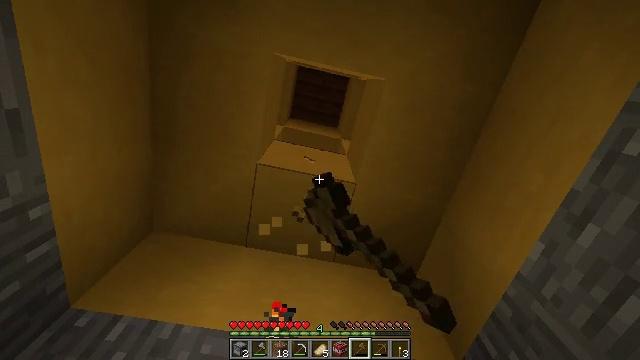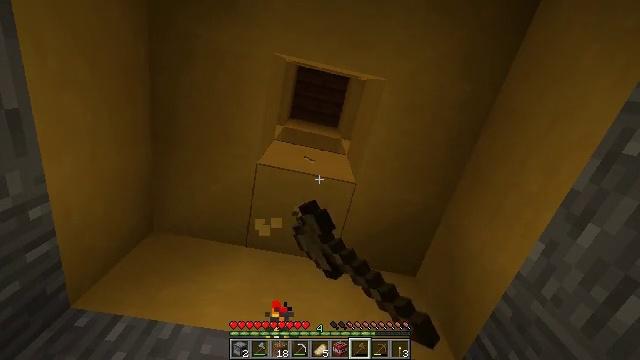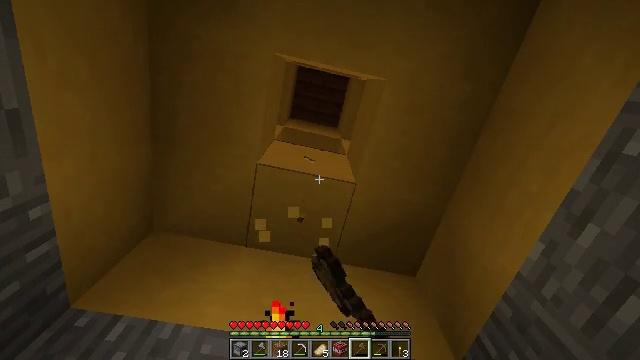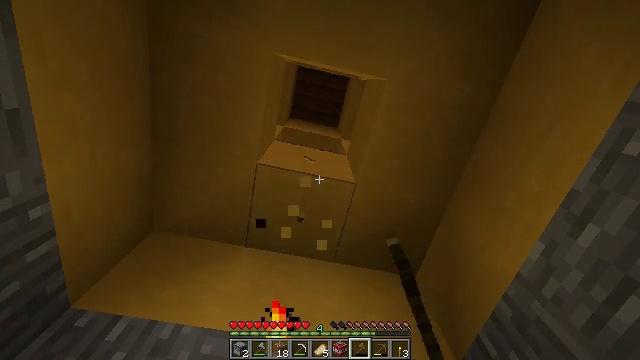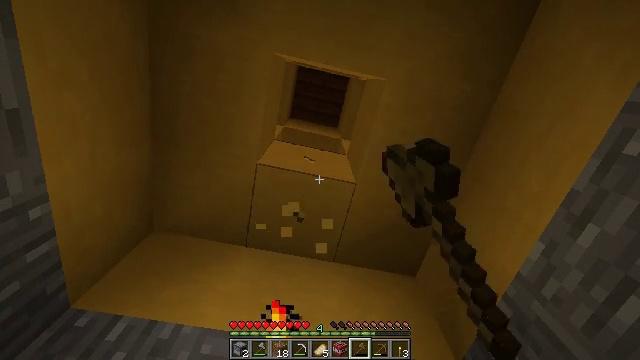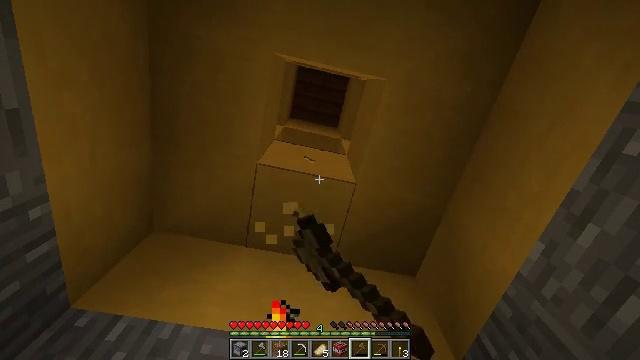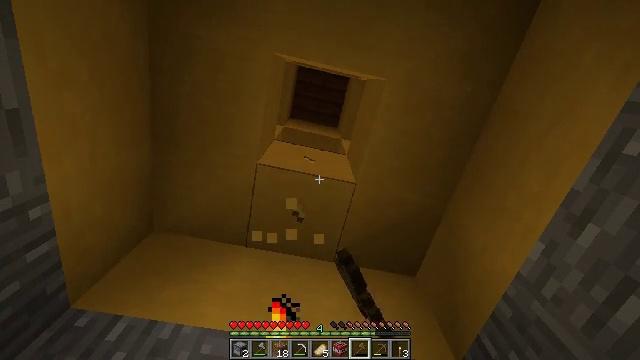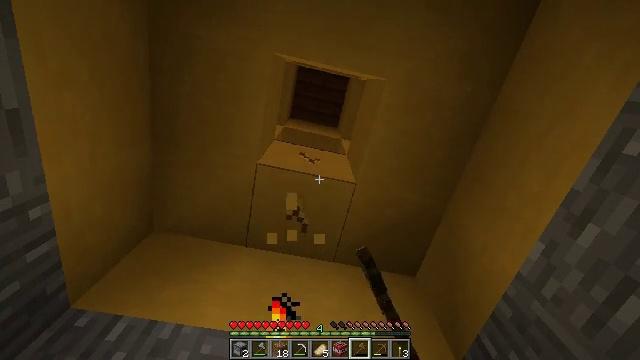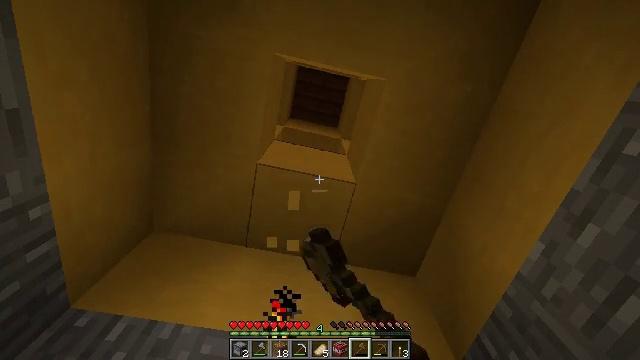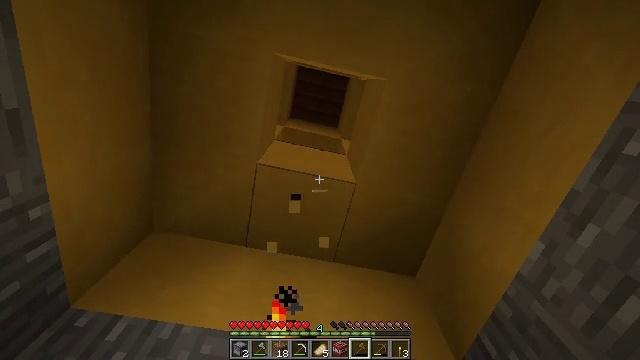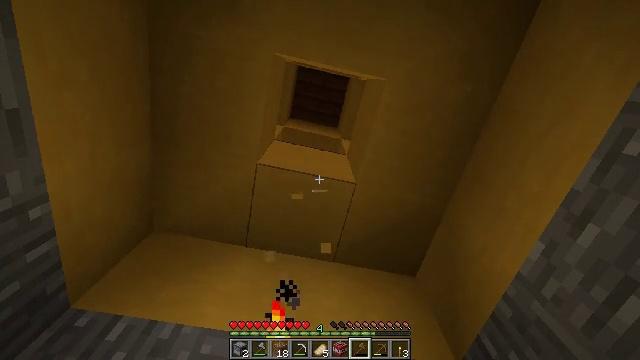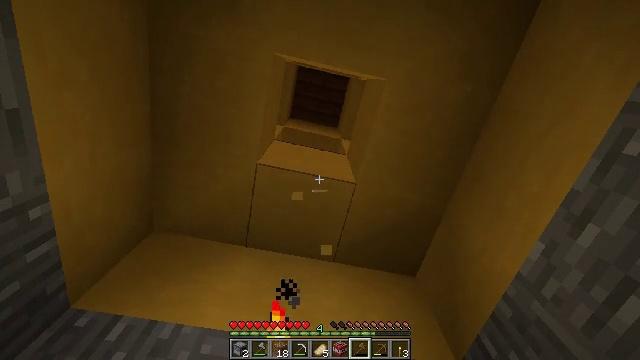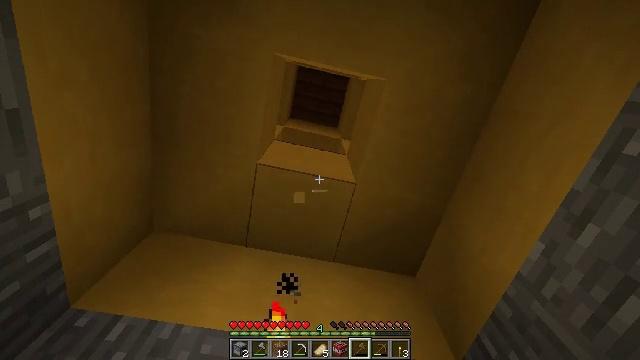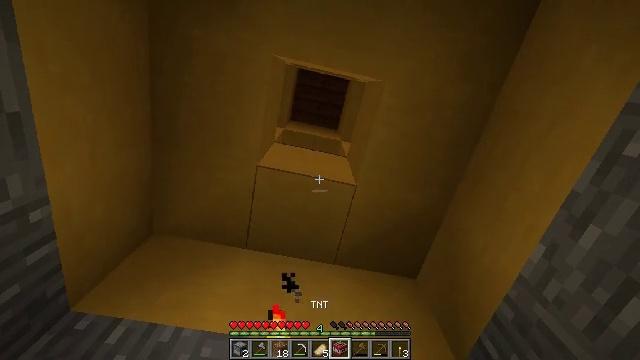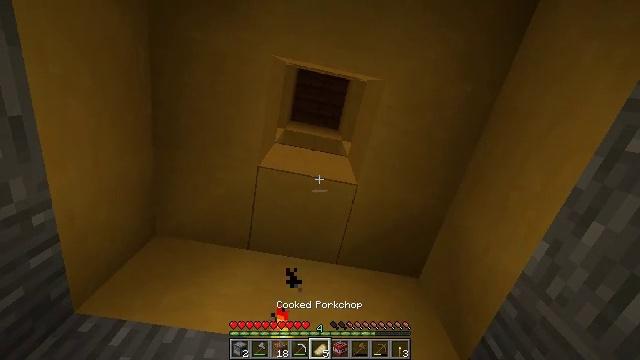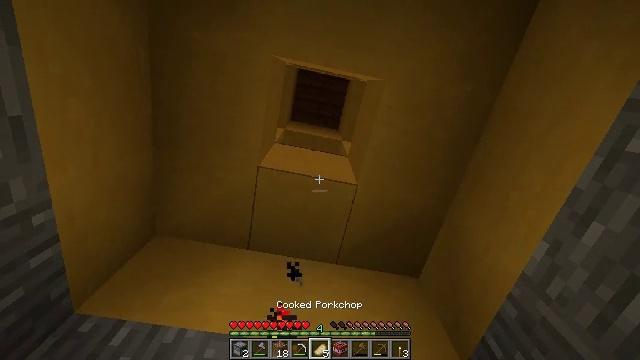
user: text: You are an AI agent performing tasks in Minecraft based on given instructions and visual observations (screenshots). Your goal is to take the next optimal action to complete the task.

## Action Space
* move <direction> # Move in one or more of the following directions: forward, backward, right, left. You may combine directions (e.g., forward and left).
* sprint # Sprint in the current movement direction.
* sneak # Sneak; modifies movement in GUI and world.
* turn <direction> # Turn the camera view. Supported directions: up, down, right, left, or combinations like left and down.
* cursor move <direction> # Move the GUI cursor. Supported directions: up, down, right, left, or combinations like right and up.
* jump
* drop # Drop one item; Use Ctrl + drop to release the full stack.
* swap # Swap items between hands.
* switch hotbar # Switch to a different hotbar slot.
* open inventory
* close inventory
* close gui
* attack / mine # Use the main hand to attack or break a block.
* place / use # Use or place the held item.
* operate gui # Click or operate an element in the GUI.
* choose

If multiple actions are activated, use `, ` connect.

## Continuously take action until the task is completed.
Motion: motion action
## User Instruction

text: Harvest yellow terracotta for crafting.
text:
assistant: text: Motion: attack / mine
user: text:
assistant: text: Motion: attack / mine
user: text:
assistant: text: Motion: attack / mine
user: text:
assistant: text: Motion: attack / mine
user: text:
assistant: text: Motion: attack / mine
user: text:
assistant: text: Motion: attack / mine
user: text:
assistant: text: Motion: attack / mine
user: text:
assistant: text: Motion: no_op
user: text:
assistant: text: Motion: no_op
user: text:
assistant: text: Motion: no_op
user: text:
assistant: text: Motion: no_op
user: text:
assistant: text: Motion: no_op
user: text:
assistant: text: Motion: no_op
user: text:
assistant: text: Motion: no_op
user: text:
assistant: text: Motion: no_op
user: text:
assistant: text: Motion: no_op
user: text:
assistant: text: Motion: no_op
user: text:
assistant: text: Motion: no_op
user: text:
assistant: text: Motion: no_op
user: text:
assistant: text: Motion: no_op
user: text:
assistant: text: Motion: no_op
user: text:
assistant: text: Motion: no_op
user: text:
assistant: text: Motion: no_op
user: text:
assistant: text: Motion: no_op
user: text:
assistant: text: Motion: turn down, attack / mine
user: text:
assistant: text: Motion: attack / mine
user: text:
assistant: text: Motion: attack / mine
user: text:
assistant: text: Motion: attack / mine
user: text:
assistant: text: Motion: attack / mine
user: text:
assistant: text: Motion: attack / mine